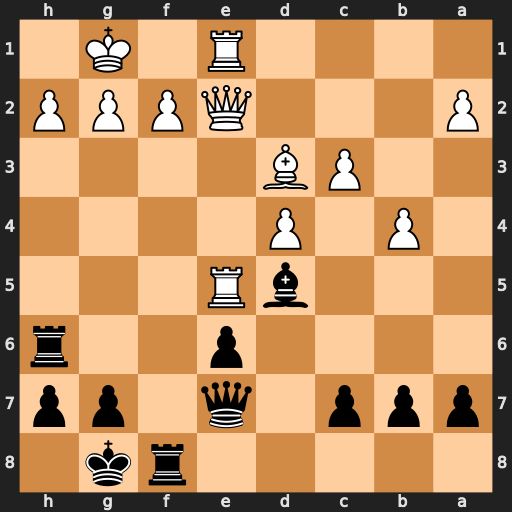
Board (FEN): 5rk1/ppp1q1pp/4p2r/3bR3/1P1P4/2PB4/P3QPPP/4R1K1
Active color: b
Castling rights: -
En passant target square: -
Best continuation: Qh4 h3 Bxg2